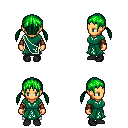
a pixel art fantasy rpg character, female body template, human, tanned skin, sash dress, white pants, green twin-tailed hairstyle, leather bracers, black shoes, four views (front, back, left, right), 2x2 character sprite sheet, small pixel art, hard edges, no anti-aliasing